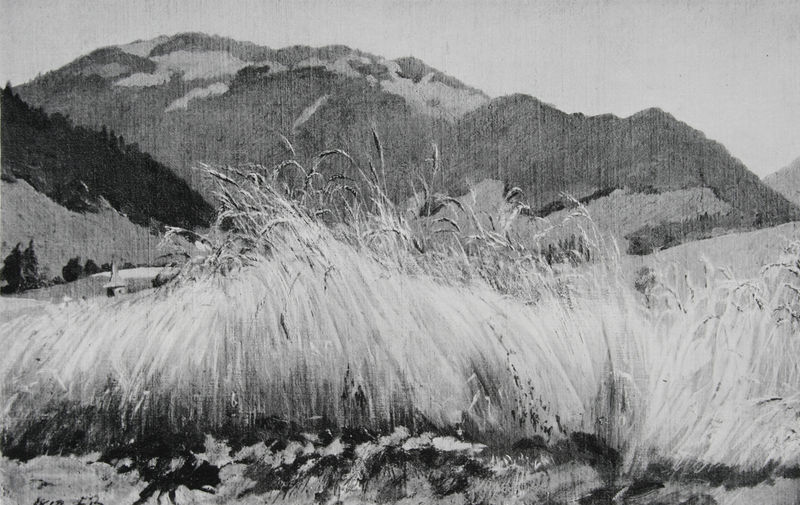
Titel: Roggenfeld im Gebirge
Künstler: Frank Buchser
Standort: Basel
Institution: Kunstmuseum
Schlagwörter: baum, berg, felsen, gemälde, himmel, schatten, weiß, bäume, kirchturm, landschaft, sand, ausschnitt, blume, blumen, grau, hintergrund, licht, schwarz, skizze, stroh, vordergrund, zeichnung, dach, gras, haus, schnee, wiese, malerei, spitze, stein, bild, signatur, öl, erde, feld, felder, gräser, halme, horizont, hügel, natur, wind, hütte, kirche, wiesen, land, stoff, tal, wald, kirchturmspitze, turm, bewegt, sommer, strand, papier, studie, acker, ernte, getreide, heu, korn, weizen, ähre, berge, dünen, fels, gebirge, gipfel, gletscher, hang, dorf, tag, monochrom, alm, berglandschaft, herbst, hoch, kornfeld, anbau, foto, fotografie, regen, alpen, urlaub, wälder, schwarz weiss, leinwand, bleistift, kopie, ländlich, struktur, unkraut, nadelbäume, gerste, reif, gebirgslandschaft, ähren, grautöne, reproduktion, schwar, bume, getreidefeld, erntezeit, kirchtum, kulturlandschaft, bergblick, schneefelder, feldfrüchte, bikld, strau, zoom, roggen, weißen, ären, reife, firn, garustufen, schwarzweißs, gebirgeslandschaft, äre